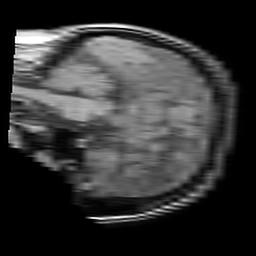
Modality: T1w
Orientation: sagittal
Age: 39
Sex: female
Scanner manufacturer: philips
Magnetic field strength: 1.5 T
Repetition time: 0.2017 s
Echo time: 0.001782 s